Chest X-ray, AP view. Patient: 56 years old, sex F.
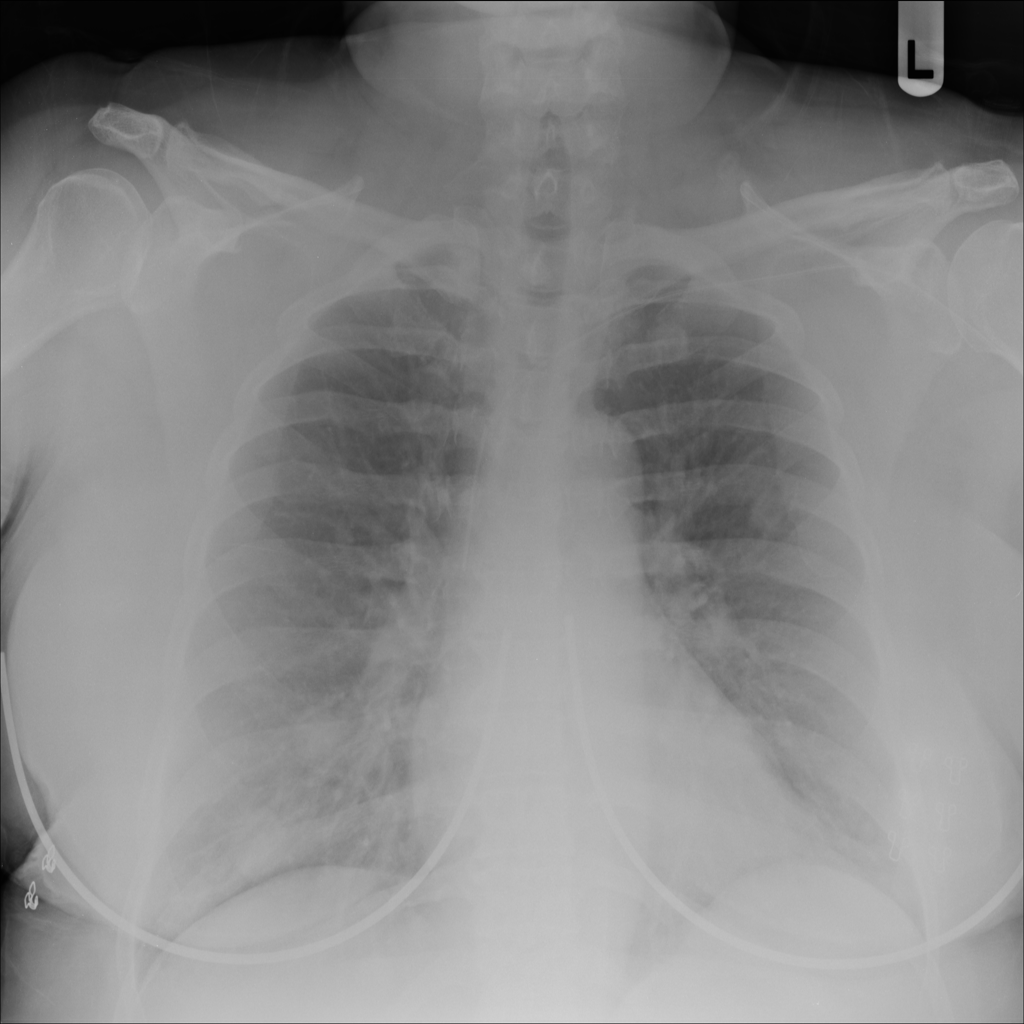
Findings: No Finding